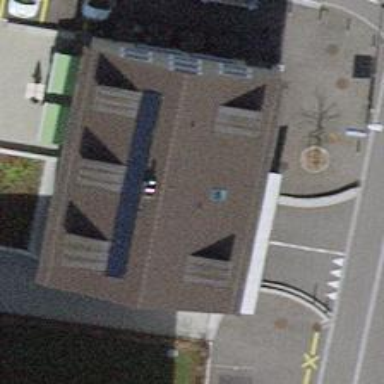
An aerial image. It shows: Parking entrance.